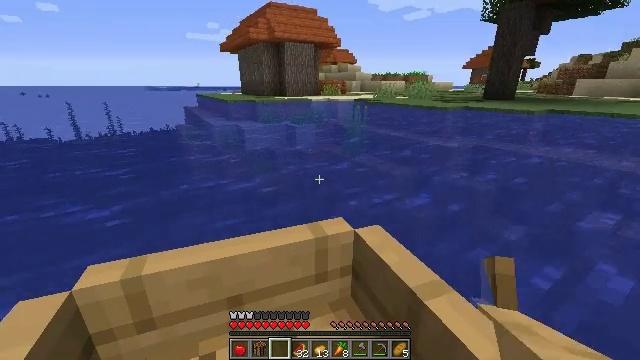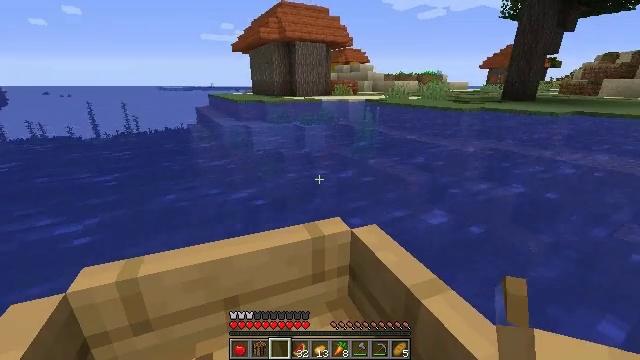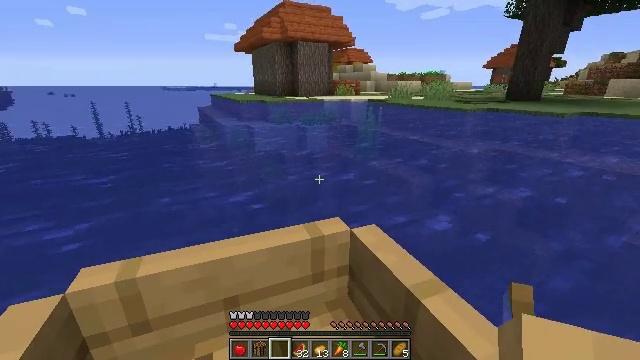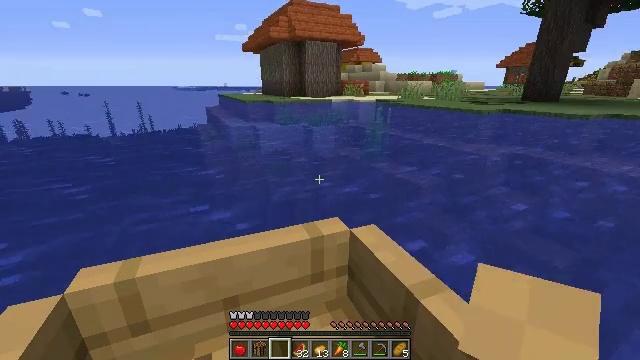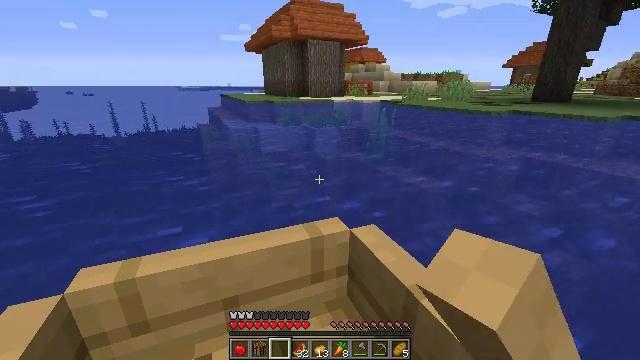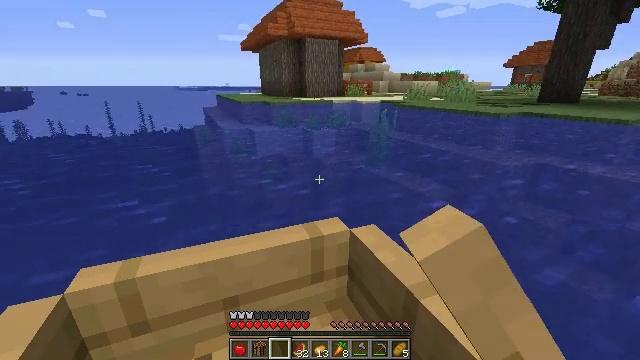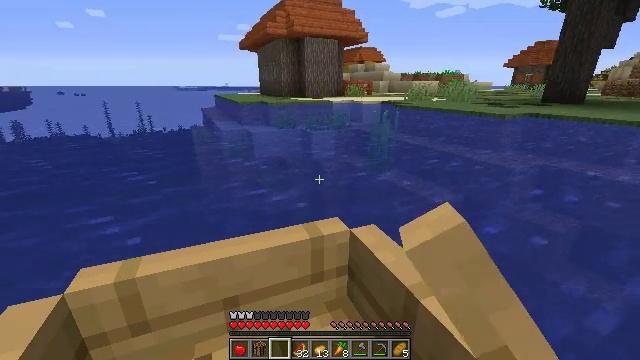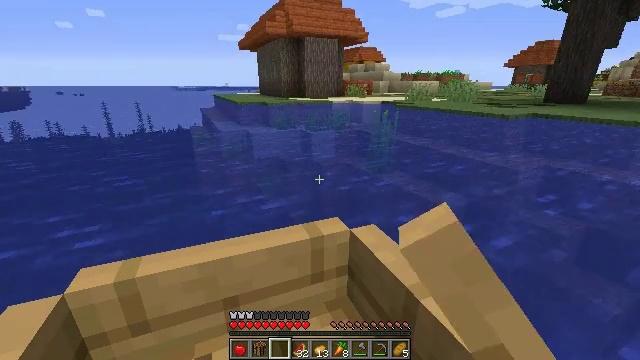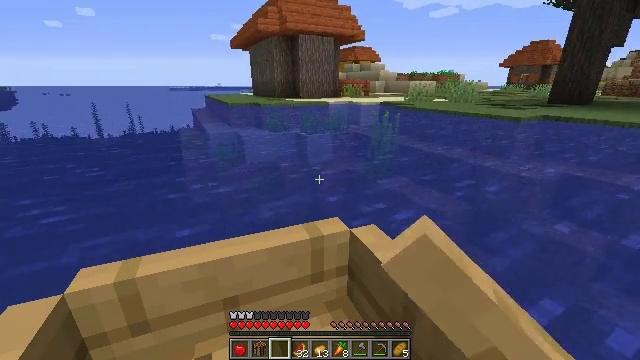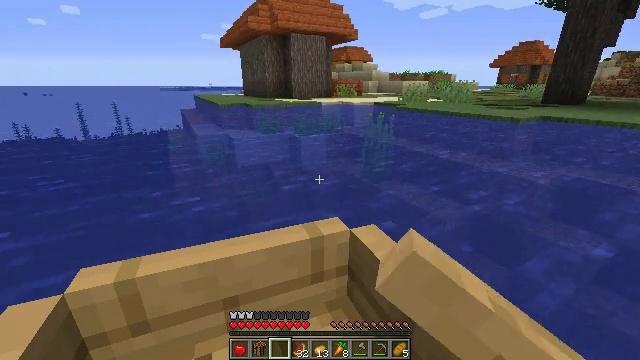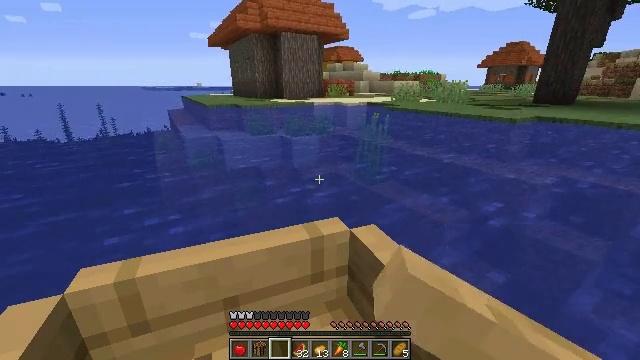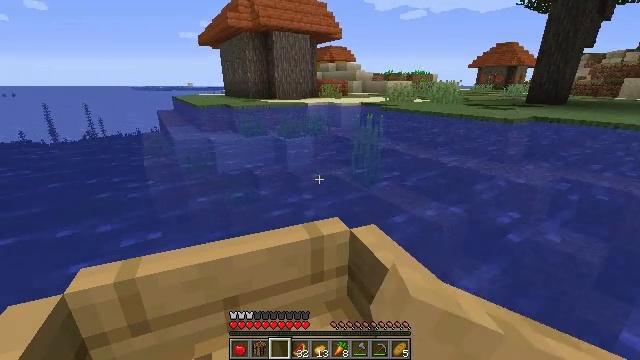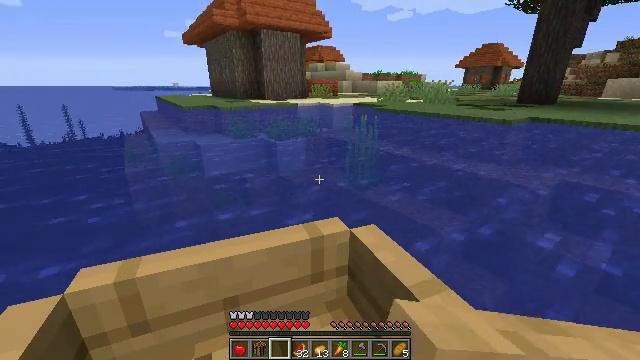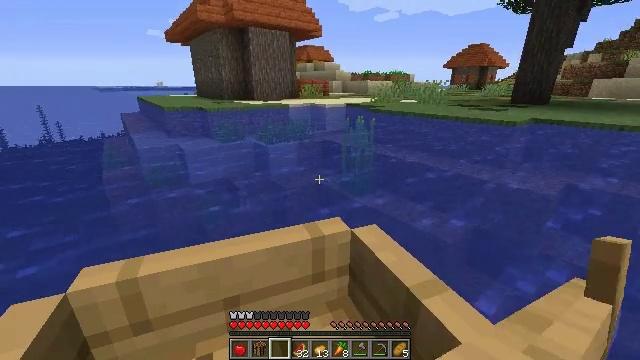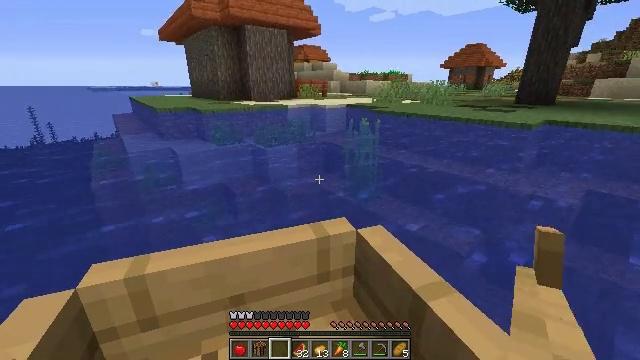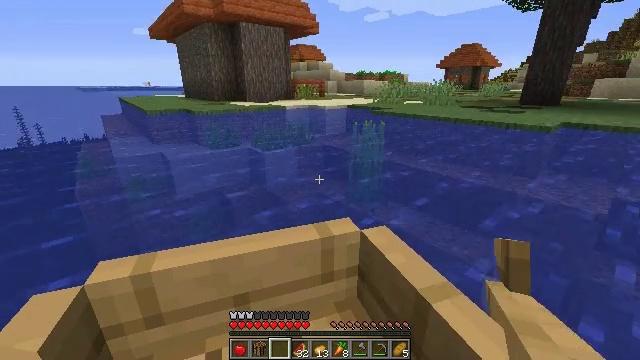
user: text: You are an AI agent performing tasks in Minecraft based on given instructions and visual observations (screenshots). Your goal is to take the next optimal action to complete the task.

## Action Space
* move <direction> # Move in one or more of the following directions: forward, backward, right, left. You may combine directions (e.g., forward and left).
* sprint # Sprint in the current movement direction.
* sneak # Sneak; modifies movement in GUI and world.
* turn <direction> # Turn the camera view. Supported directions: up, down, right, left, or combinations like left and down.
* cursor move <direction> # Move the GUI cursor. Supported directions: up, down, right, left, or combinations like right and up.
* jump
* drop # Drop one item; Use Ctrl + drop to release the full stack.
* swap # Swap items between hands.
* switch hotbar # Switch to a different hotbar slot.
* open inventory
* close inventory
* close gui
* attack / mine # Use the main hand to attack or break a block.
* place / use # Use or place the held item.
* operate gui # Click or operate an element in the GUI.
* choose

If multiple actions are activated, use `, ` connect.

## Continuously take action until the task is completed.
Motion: motion action
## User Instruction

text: Reclaim the acacia fence from a structure.
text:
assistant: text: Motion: move forward and move right
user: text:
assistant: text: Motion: move forward and move right
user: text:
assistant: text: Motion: move forward and move right
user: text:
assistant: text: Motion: move forward
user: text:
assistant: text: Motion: move forward
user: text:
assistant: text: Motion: move forward
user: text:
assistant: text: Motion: move forward and move right
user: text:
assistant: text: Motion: move forward and move right
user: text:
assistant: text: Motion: move forward and move right
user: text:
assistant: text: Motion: move forward
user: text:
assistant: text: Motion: move forward
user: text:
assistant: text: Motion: move forward
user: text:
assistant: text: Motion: move forward
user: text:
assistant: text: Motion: move forward, turn left
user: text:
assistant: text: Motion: move forward, turn left
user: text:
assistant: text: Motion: move forward
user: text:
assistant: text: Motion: move forward
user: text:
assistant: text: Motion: move forward, turn left
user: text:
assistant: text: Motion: move forward, turn left
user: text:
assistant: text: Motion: move forward, turn left
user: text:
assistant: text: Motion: move forward
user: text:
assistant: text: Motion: move forward
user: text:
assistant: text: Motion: move forward and move right
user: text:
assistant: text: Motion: move forward and move right
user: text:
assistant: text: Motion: move forward
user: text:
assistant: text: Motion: move forward
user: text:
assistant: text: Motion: move forward
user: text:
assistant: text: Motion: move forward
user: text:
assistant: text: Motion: move forward
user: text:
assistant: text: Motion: move forward and move right